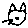
Label: cat